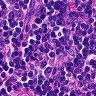
Metastatic tissue present: no